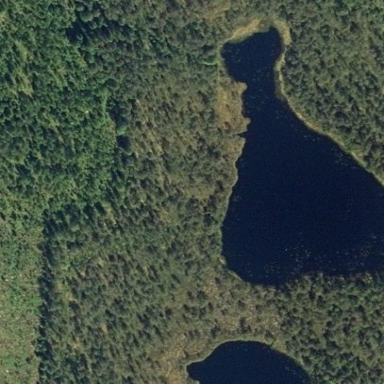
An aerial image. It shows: Serene lake.